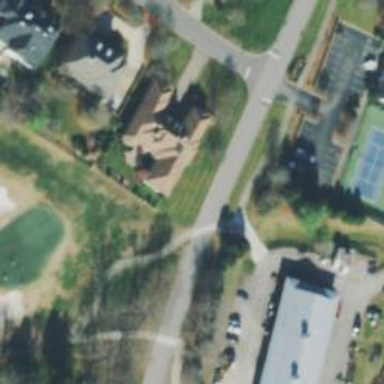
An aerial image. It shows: Path designated for golf carts.